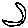
Label: moon